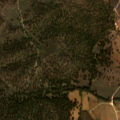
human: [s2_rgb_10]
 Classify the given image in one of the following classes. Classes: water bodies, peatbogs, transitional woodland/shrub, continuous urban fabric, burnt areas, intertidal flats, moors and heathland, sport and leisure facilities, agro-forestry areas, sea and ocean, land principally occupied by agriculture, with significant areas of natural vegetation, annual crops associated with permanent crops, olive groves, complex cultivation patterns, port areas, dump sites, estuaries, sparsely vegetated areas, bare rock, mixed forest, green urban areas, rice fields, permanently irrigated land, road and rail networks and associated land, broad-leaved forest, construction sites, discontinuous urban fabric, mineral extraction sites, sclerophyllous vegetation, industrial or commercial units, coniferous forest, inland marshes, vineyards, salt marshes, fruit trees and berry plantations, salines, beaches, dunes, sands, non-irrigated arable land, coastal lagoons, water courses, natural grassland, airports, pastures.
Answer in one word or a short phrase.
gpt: non-irrigated arable land, annual crops associated with permanent crops, complex cultivation patterns, agro-forestry areas